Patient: sex M, age 57
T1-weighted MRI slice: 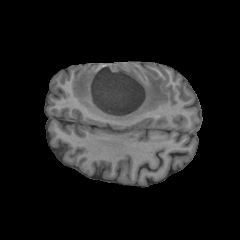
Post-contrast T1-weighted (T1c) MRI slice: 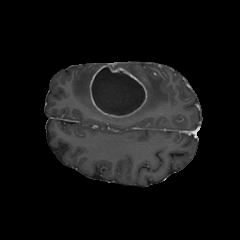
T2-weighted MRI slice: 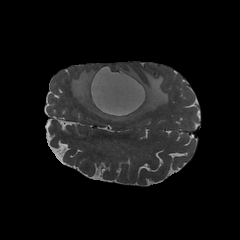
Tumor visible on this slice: yes
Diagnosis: Glioblastoma, IDH-wildtype
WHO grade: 4